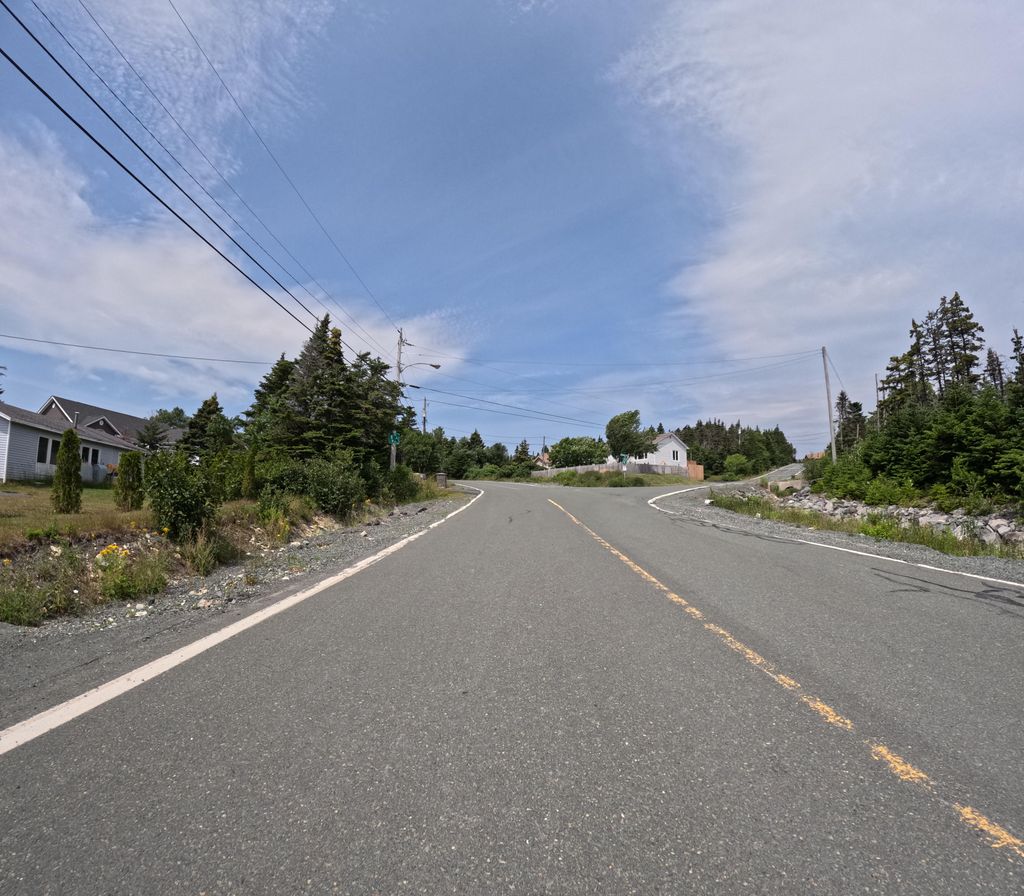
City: st_johns